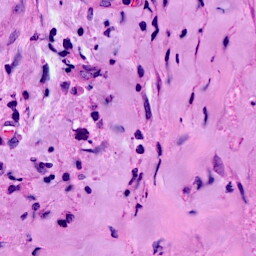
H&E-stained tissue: Breast